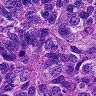
Metastatic tissue present: yes